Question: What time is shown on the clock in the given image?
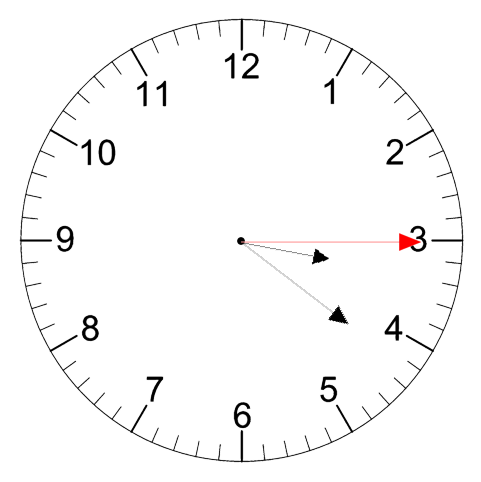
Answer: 03:21:15